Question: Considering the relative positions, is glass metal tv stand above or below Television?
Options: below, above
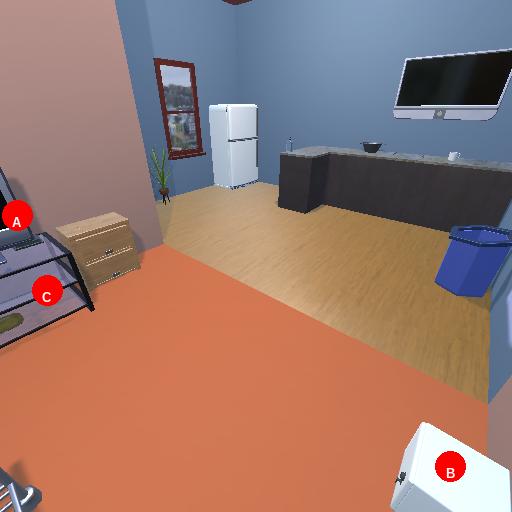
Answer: below